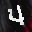
Label: 4